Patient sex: M
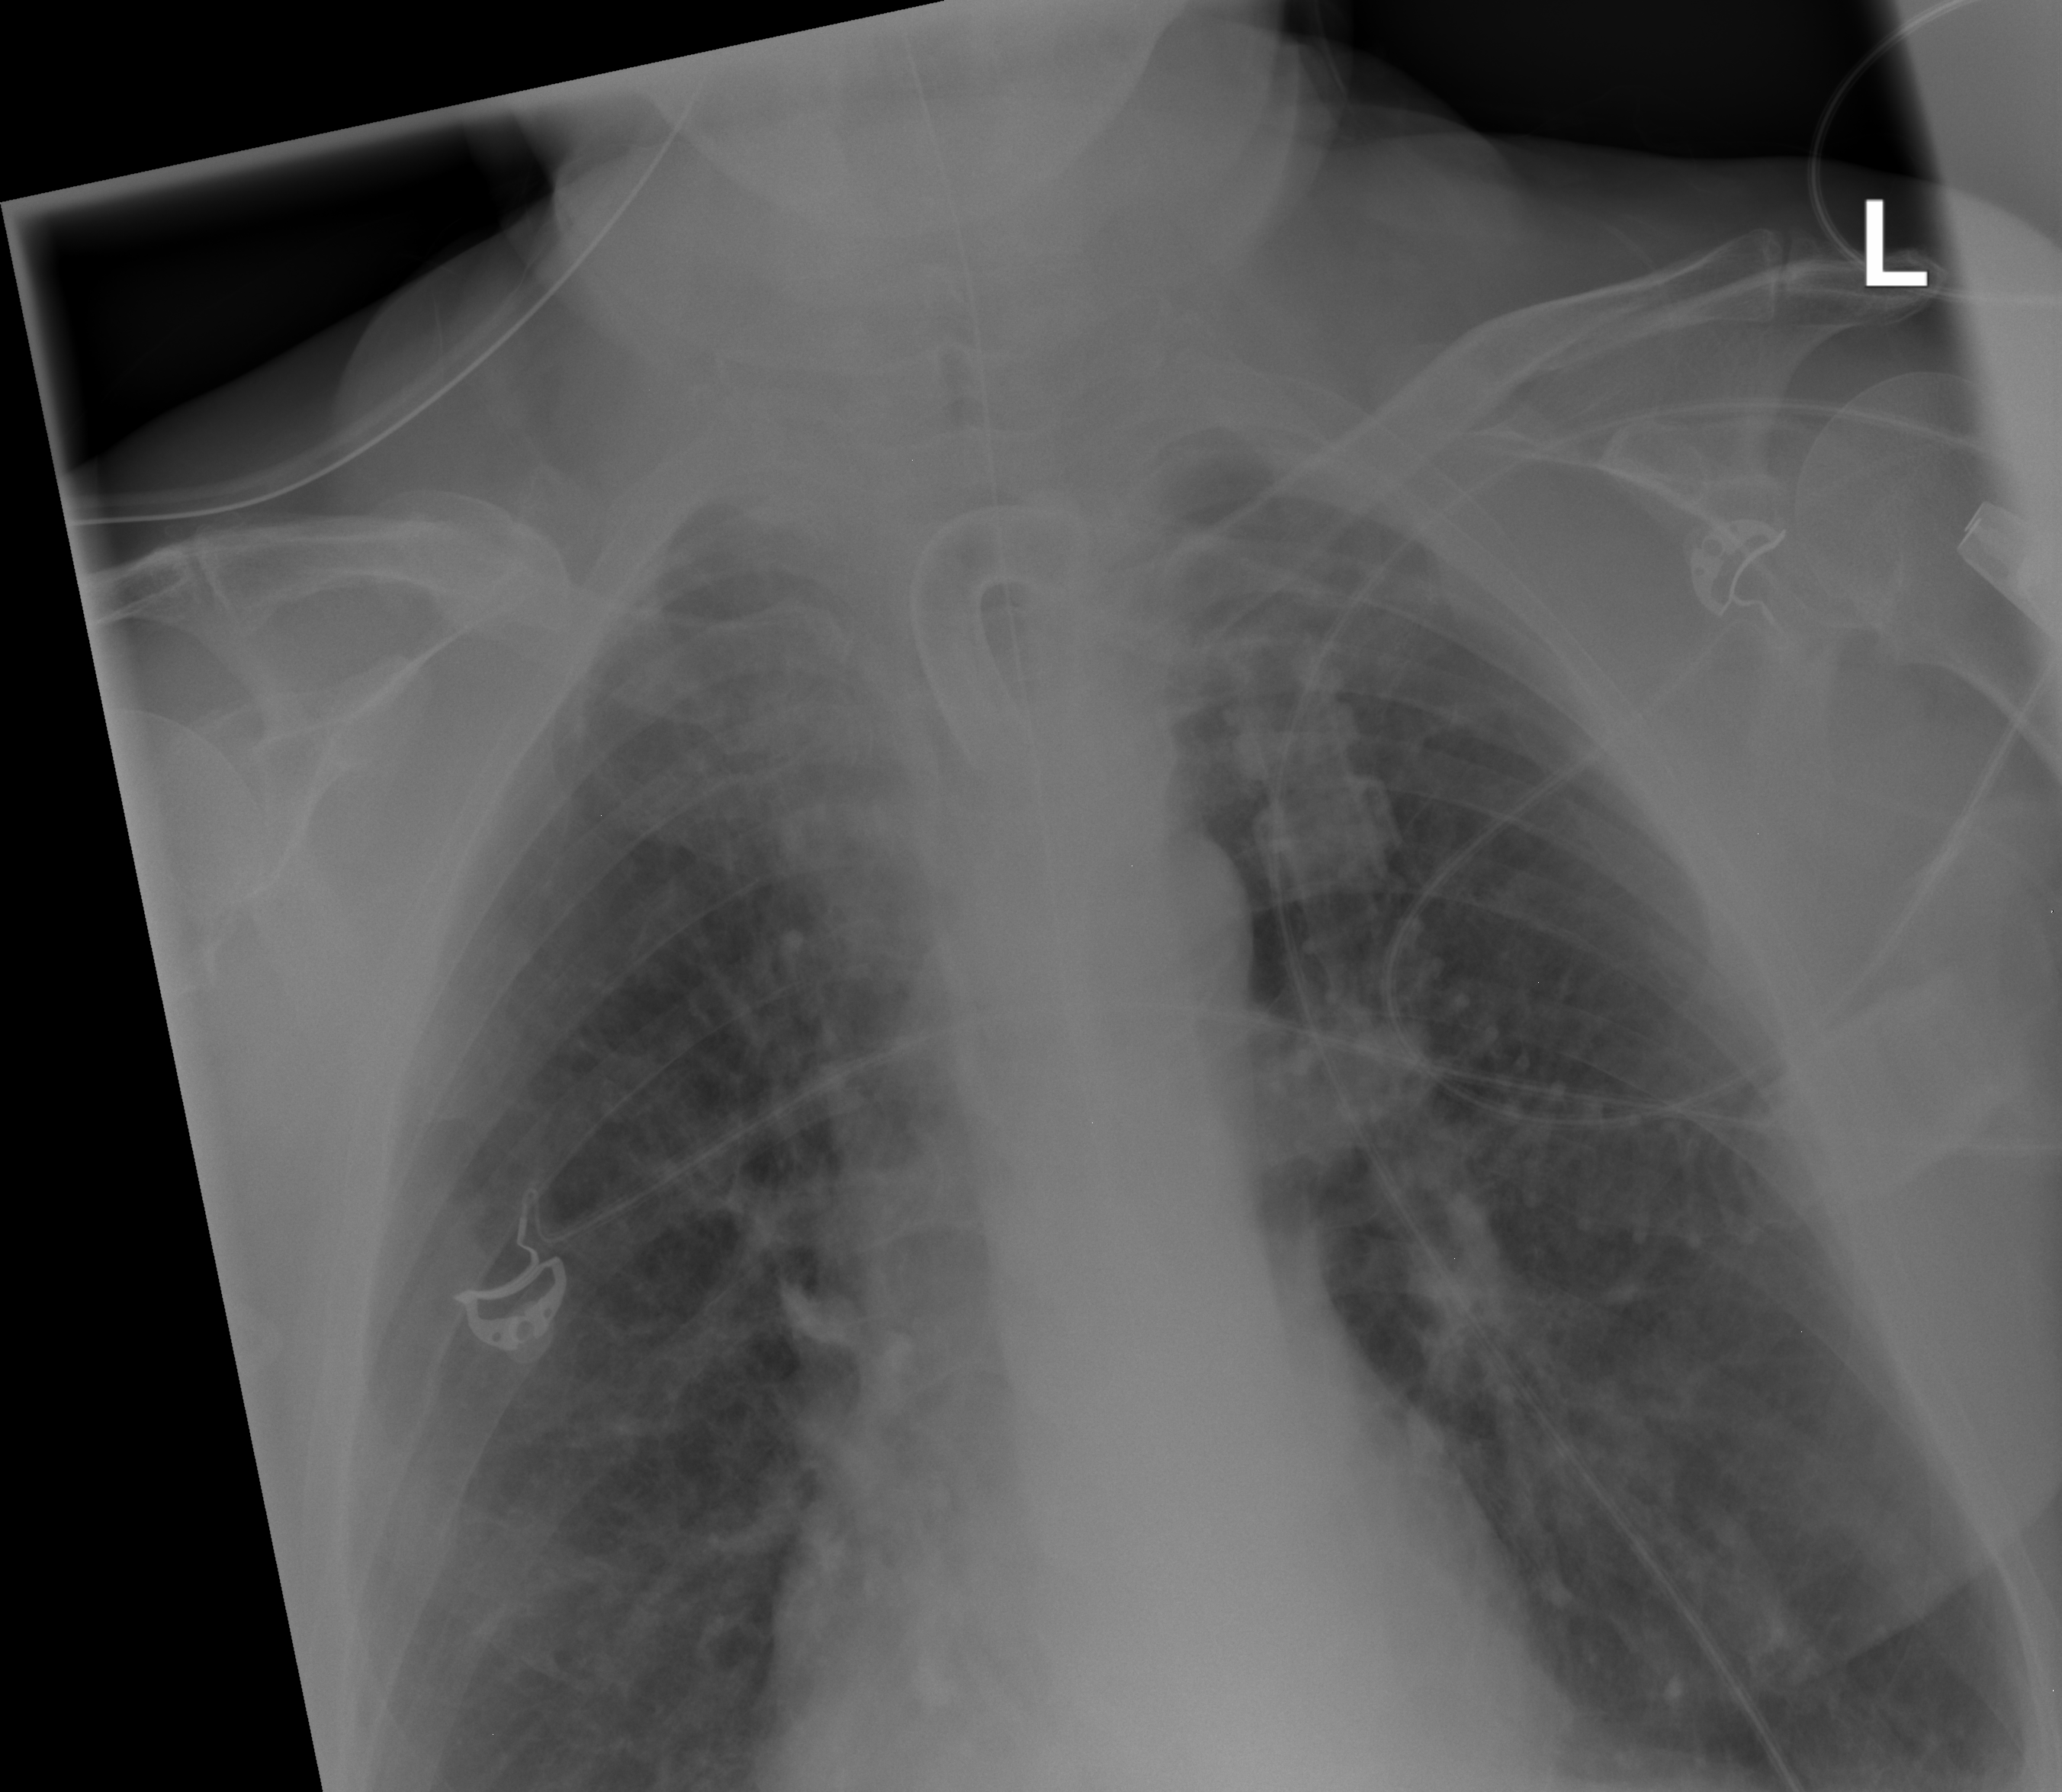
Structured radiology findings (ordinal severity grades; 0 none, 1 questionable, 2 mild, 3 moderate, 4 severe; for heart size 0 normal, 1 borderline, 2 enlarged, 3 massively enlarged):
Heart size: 0
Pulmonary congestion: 2
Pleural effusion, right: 0
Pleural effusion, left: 2
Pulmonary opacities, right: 3
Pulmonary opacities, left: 2
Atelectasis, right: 0
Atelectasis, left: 0